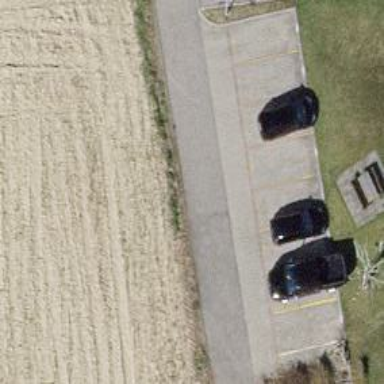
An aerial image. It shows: Parking area.